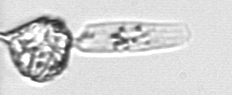
Label: Protoperidinium